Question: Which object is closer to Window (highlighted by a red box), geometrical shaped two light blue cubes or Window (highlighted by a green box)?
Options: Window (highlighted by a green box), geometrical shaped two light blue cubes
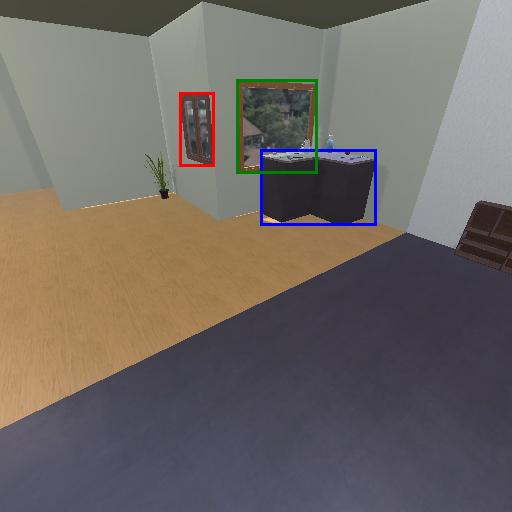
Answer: Window (highlighted by a green box)